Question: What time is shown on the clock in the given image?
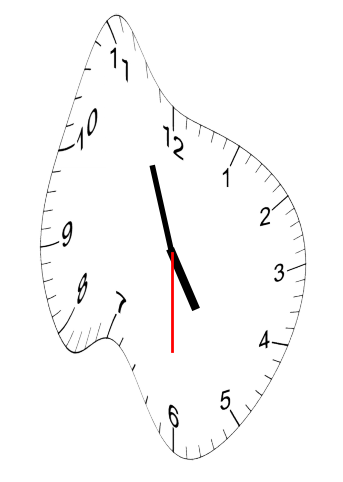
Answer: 04:56:30